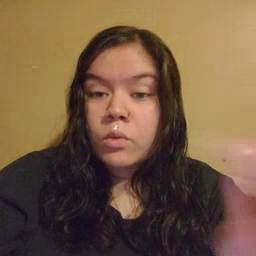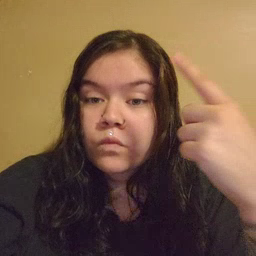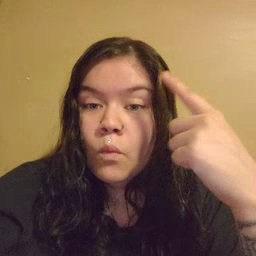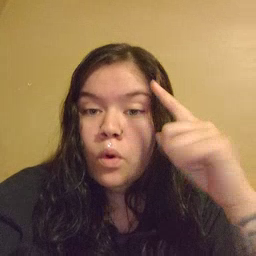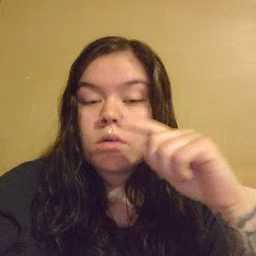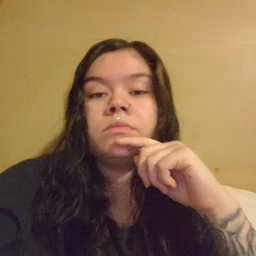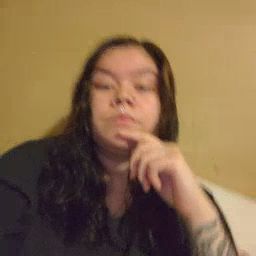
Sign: for